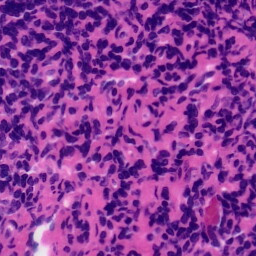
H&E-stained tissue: Tonsil